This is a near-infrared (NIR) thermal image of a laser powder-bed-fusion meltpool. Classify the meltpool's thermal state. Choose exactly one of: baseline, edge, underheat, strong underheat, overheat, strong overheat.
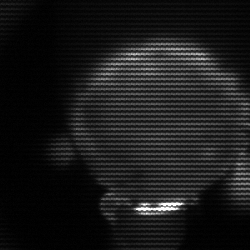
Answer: edge